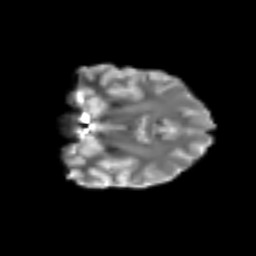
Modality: T2w
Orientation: coronal
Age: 31
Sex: female
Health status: ill
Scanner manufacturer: siemens
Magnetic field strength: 3 T
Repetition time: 8.7 s
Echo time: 0.11 s